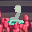
Label: 2